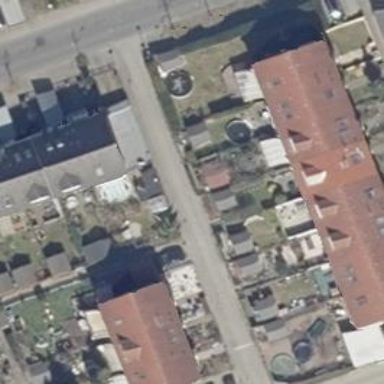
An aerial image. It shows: Living street.